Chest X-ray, PA view. Patient: 53 years old, sex F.
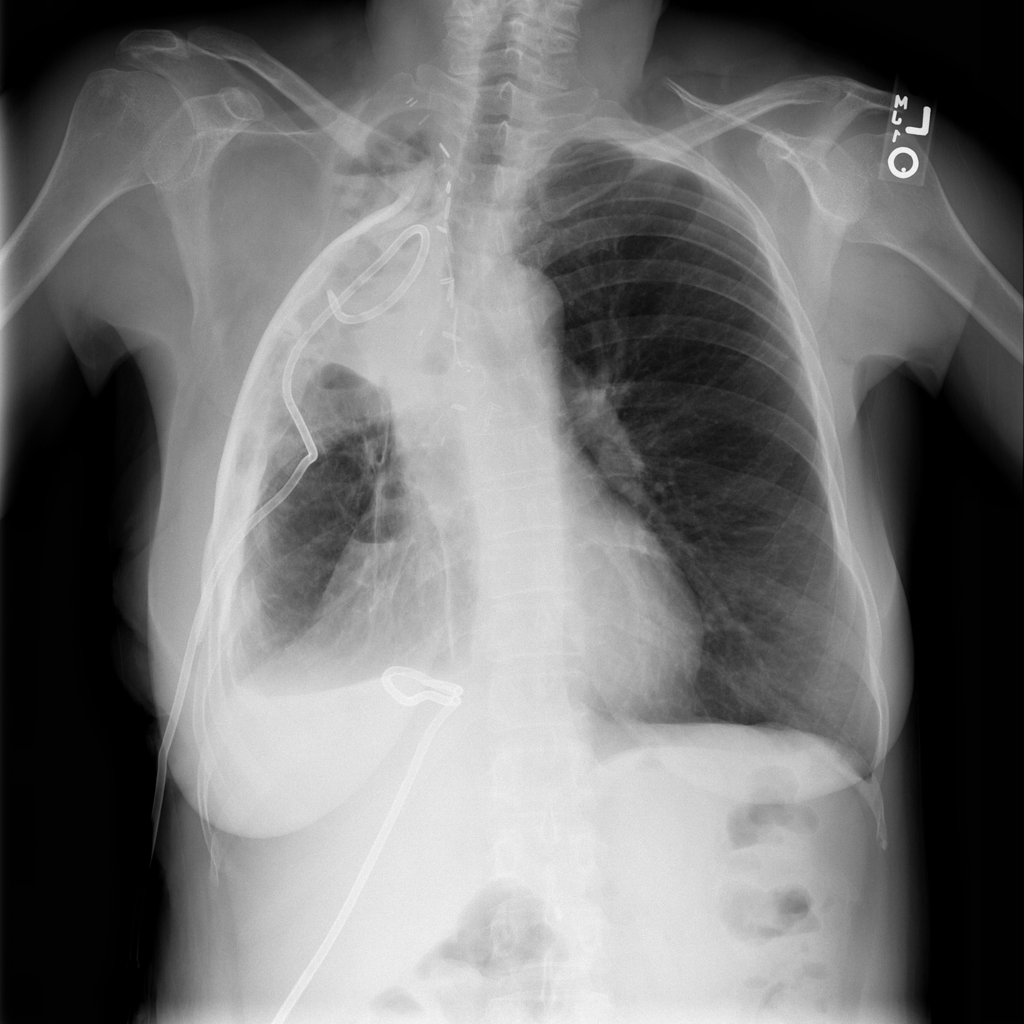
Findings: No Finding